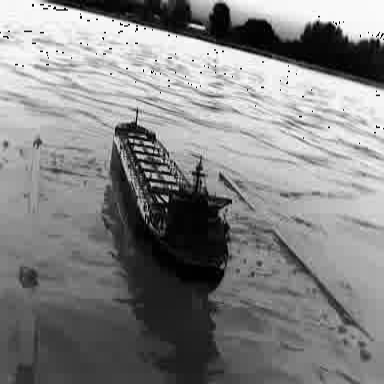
There is a liner in the infrared image.